Interaction volume radius: 5 \u00c5
Interaction volume height: 15 \u00c5
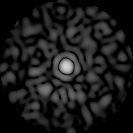
Disorder parameter: 0.8715